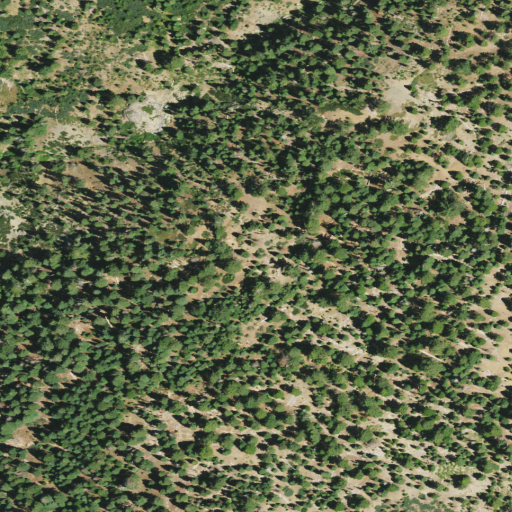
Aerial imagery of ridge(s) in California named Pony Ridge containing grassland, shrub, and open development